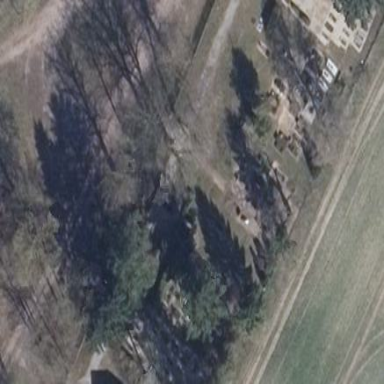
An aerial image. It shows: Cemetery.